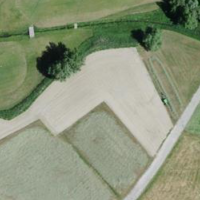
EUNIS habitat code: 24
Species observed at this site:
Phalacrocorax carbo
Fulica atra
Milvus migrans
Pica pica
Passer domesticus
Falco tinnunculus
Delichon urbicum